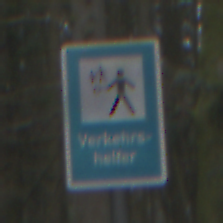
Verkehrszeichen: Verkehrshelfer
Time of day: Midday
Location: Outdoor (Nature)
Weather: Overcast
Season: NotSpecified
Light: Natural